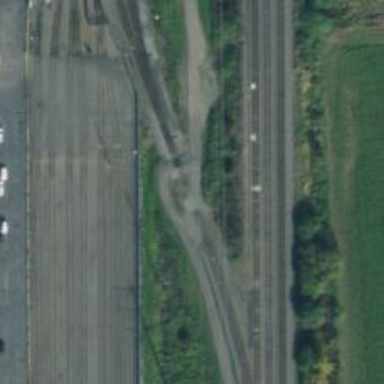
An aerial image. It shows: Crossing for the railway.